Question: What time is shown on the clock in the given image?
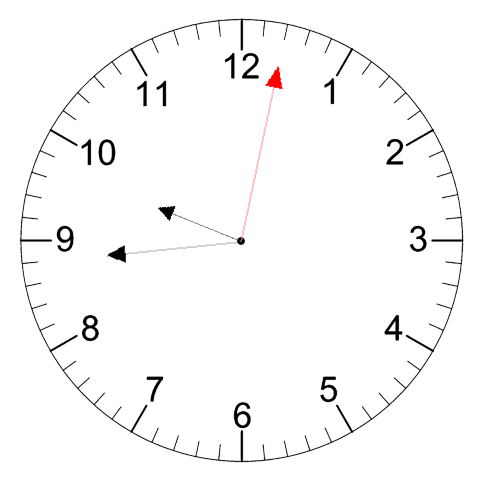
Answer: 09:44:02